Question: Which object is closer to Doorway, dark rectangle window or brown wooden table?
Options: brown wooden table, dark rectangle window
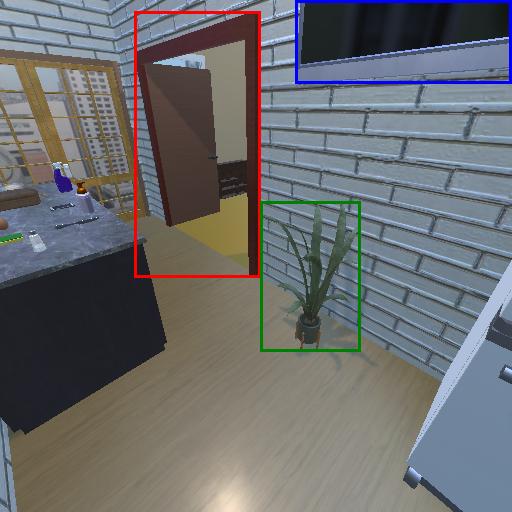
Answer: brown wooden table